Question: I am using matplotlib to plot a box figure but there are some missing values (NaN). Then I found it doesn't display the box figure within the columns having NaN values.
Do you know how to solve this problem?
Here are the codes.
'''
import numpy as np
import matplotlib.pyplot as plt
#==============================================================================
# open data
#==============================================================================
filename='C:\Users\liren\OneDrive\Data\DATA in the first field-final\ks.csv'
AllData=np.genfromtxt(filename,delimiter=";",skip_header=0,dtype='str')
TreatmentCode = AllData[1:,0]
RepCode = AllData[1:,1]
KsData= AllData[1:,2:].astype('float')
DepthHeader = AllData[0,2:].astype('float')
TreatmentUnique = np.unique(TreatmentCode)[[3,1,4,2,8,6,9,7,0,5,10],]
nT = TreatmentUnique.size#nT=number of treatments
#nD=number of deepth;nR=numbers of replications;nT=number of treatments;iT=iterms of treatments
nD = 5
nR = 6
KsData_3D = np.zeros((nT,nD,nR))
for iT in range(nT):
Treatment = TreatmentUnique[iT]
TreatmentFilter = TreatmentCode == Treatment
KsData_Filtered = KsData[TreatmentFilter,:]
KsData_3D[iT,:,:] = KsData_Filtered.transpose()iD = 4
fig=plt.figure()
ax = fig.add_subplot(111)
plt.boxplot(KsData_3D[:,iD,:].transpose())
ax.set_xticks(range(1,nT+1))
ax.set_xticklabels(TreatmentUnique)
ax.set_title(DepthHeader[iD])
'''
Here is the final figure and some of the treatments are missing in the box.

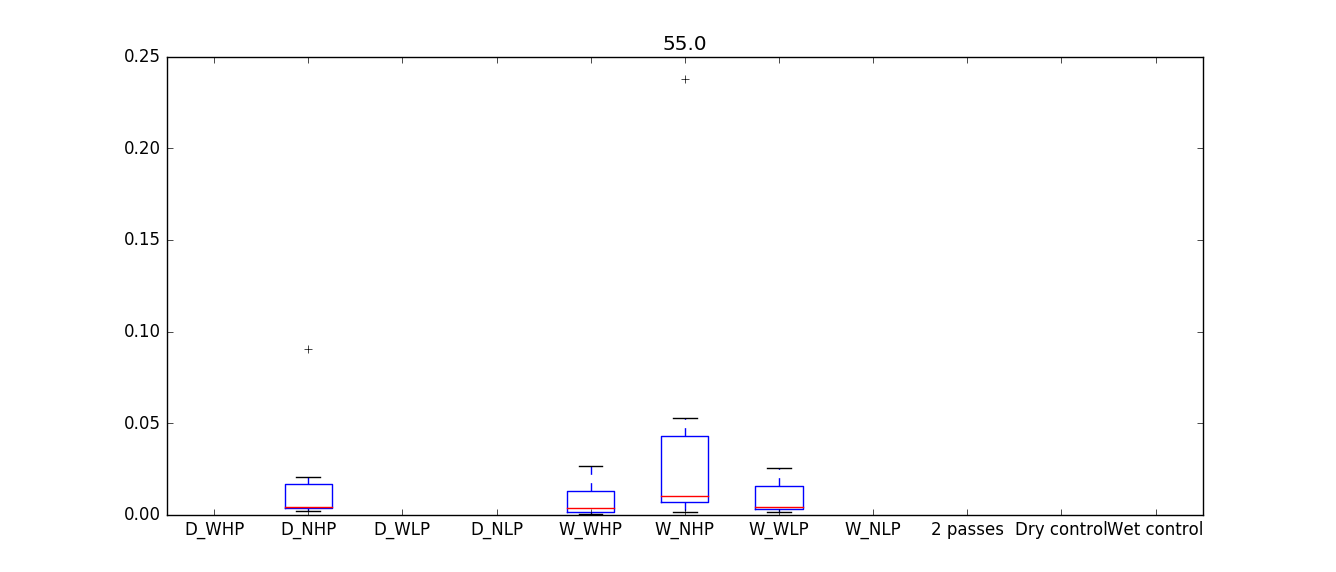
Answer: You can remove the 'NaN's from the data first, then plot the filtered data.
To do that, you can first find the 'NaN's using <URL>. Use that to index the data array, and you filter out the 'NaN's.
'''
filtered_data = data[~np.isnan(data)]
'''
In a complete example (adapted from <URL>
'python 3.10''matplotlib 3.5.1''seaborn 0.11.2''numpy 1.21.5''pandas 1.4.2'
### For 1D data:
'''
import matplotlib.pyplot as plt
import numpy as np
# fake up some data
np.random.seed(2022) # so the same data is created each time
spread = np.random.rand(50) * 100
center = np.ones(25) * 50
flier_high = np.random.rand(10) * 100 + 100
flier_low = np.random.rand(10) * -100
data = np.concatenate((spread, center, flier_high, flier_low), 0)
# Add a NaN
data[40] = np.NaN
# Filter data using np.isnan
filtered_data = data[~np.isnan(data)]
# basic plot
plt.boxplot(filtered_data)
plt.show()
'''
<URL>
### For 2D data:
For 2D data, you can't simply use the mask above, since then each column of the data array would have a different length. Instead, we can create a list, with each item in the list being the filtered data for each column of the data array.
A list comprehension can do this in one line: '[d[m] for d, m in zip(data.T, mask.T)]'
'''
import matplotlib.pyplot as plt
import numpy as np
# fake up some data
np.random.seed(2022) # so the same data is created each time
spread = np.random.rand(50) * 100
center = np.ones(25) * 50
flier_high = np.random.rand(10) * 100 + 100
flier_low = np.random.rand(10) * -100
data = np.concatenate((spread, center, flier_high, flier_low), 0)
data = np.column_stack((data, data * 2., data + 20.))
# Add a NaN
data[30, 0] = np.NaN
data[20, 1] = np.NaN
# Filter data using np.isnan
mask = ~np.isnan(data)
filtered_data = [d[m] for d, m in zip(data.T, mask.T)]
# basic plot
plt.boxplot(filtered_data)
plt.show()
'''
<URL>
I'll leave it as an exercise to the reader to extend this to 3 or more dimensions, but you get the idea.
---
- 'seaborn''matplotlib'- <URL>'NaN'
'''
import seaborn as sns
sns.boxplot(data=data)
'''
## 1D
<URL>
## 2D
<URL>
---
- 'NaN'<URL>'pandas''matplotlib'
'''
import pandas as pd
df = pd.DataFrame(data)
df.plot(kind='box')
'''
## 1D
<URL>
## 2D
<URL>